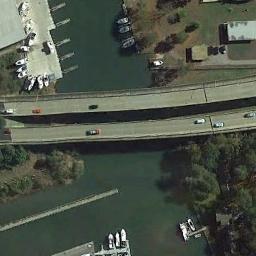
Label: bridge